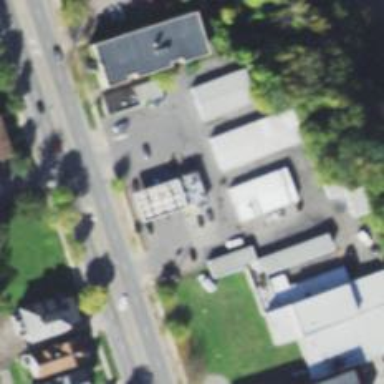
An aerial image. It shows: Convenience shop.